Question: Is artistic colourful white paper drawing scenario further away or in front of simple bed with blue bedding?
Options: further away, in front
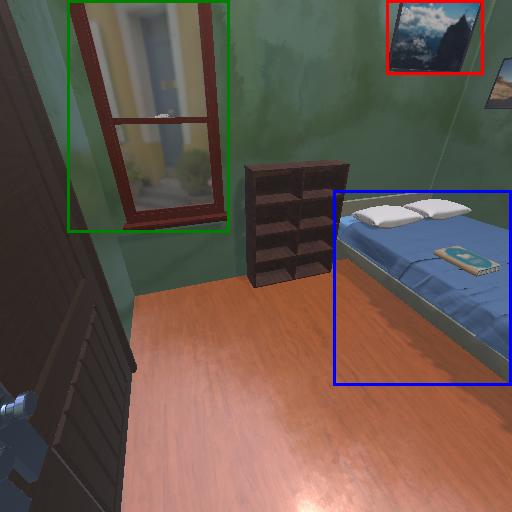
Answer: further away